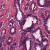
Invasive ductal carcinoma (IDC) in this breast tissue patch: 1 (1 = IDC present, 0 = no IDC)